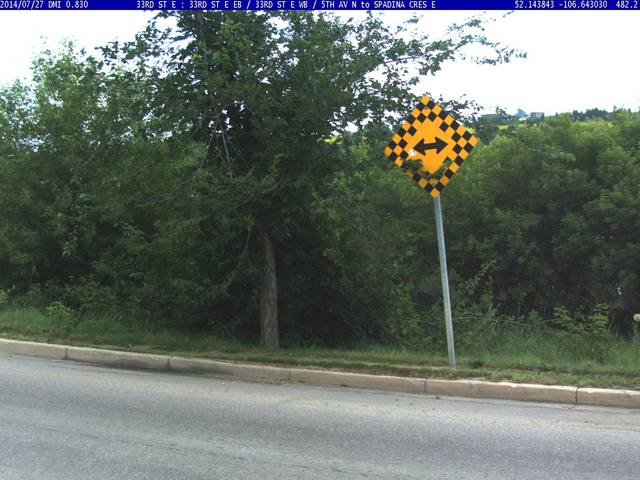
Region: Canada
Coordinates: 52.144, -106.643